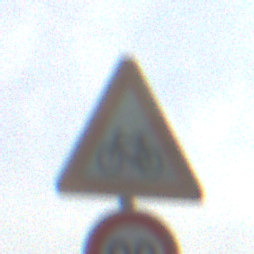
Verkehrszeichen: RadverkehrRechts
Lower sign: Geschwindigkeit90
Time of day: MorningAfternoon
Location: Outdoor (Nature)
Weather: PartlyCloudy
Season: NotSpecified
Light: Natural